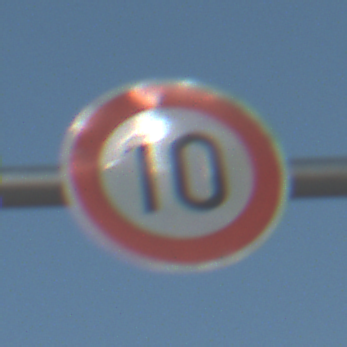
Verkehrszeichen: Geschwindigkeit10
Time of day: MorningAfternoon
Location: Outdoor (Special)
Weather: Clear
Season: NotSpecified
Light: Natural